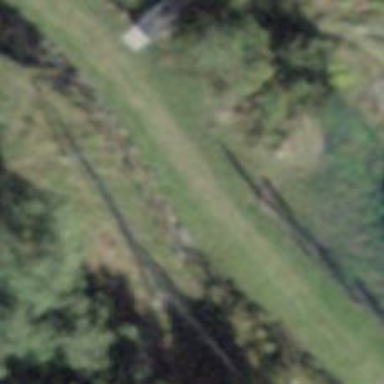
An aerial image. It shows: Unpaved track with grade 3 track type.